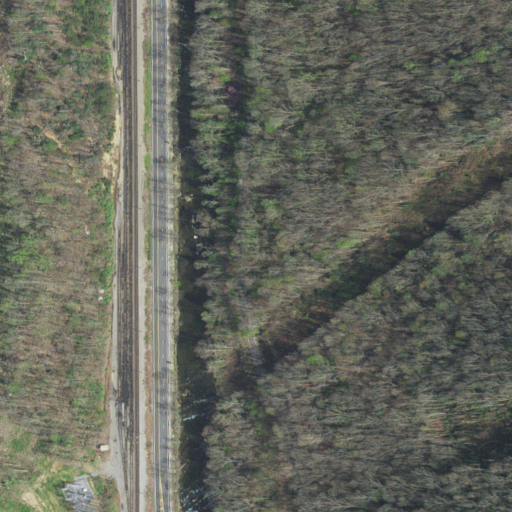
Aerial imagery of valley in Virginia named Dark Hollow containing deciduous forest, medium intensity development, barren land, and mixed forest